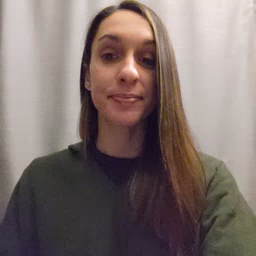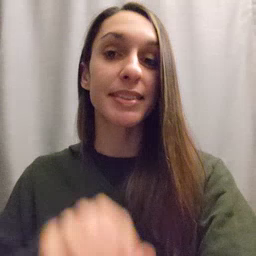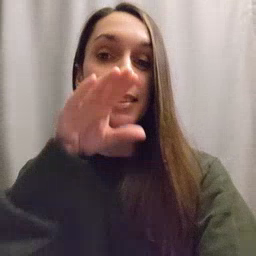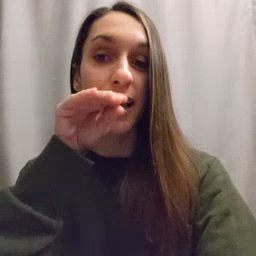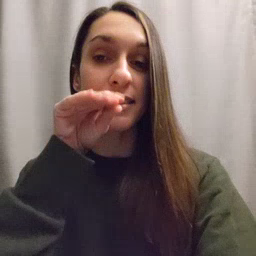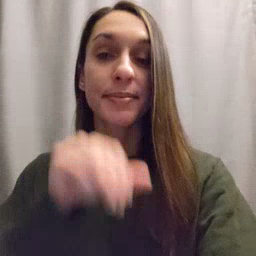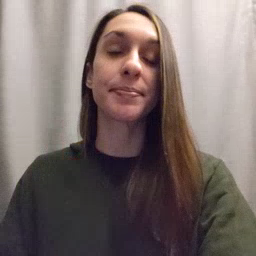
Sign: goose